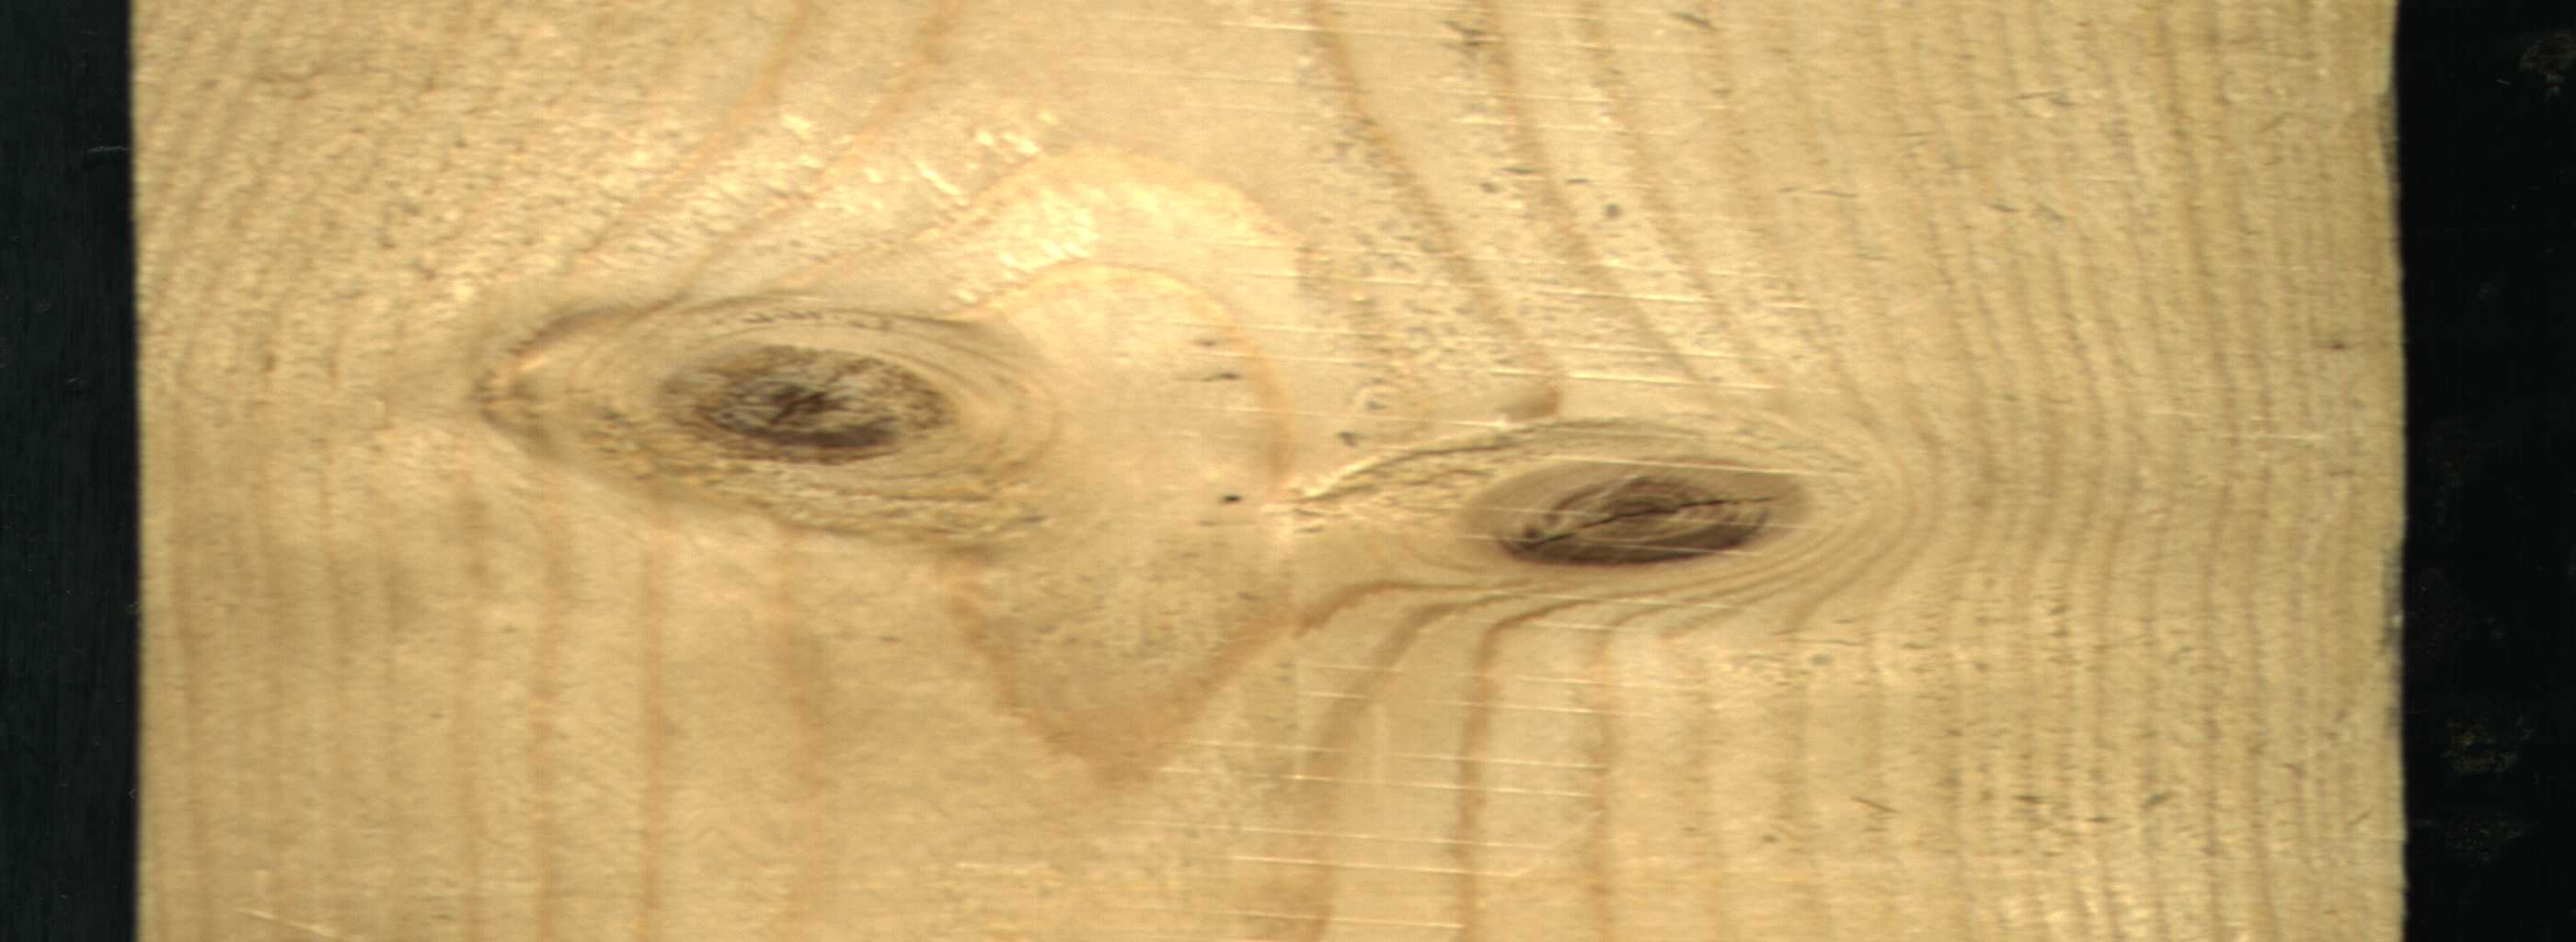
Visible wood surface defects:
knot_with_crack
Live_Knot